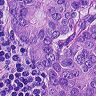
Metastatic tissue present: yes